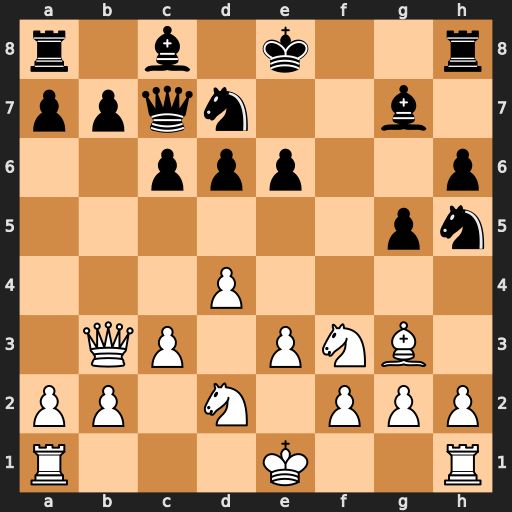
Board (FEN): r1b1k2r/ppqn2b1/2ppp2p/6pn/3P4/1QP1PNB1/PP1N1PPP/R3K2R
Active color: w
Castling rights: KQkq
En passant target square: -
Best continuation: Qxe6+ Kd8 Bxd6 Qxd6 Qxd6